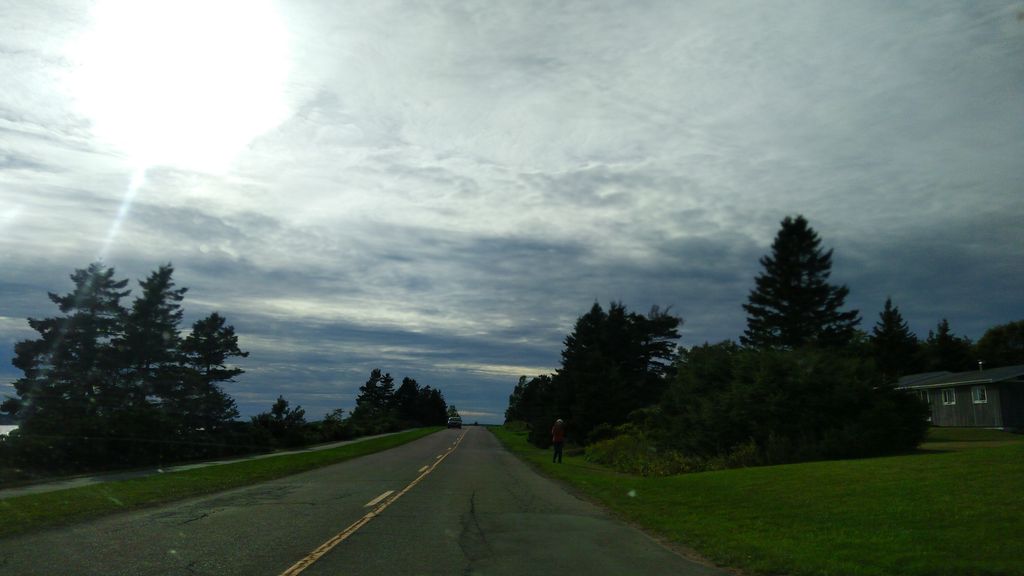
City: charlottetown